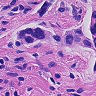
Metastatic tissue present: yes